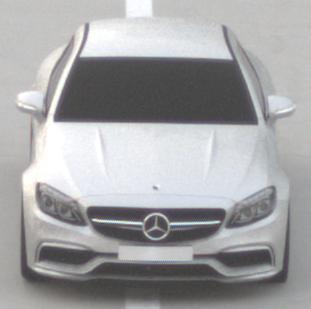
Make: Mercedes-Benz
Model: C 43 AMG
Detailed model: C-Class (205) AMG Limousine
Model produced from: 2016/10
Model produced until: 2018/04
Doors: 4
Color: white
Road condition: dry road
Daytime: sunrise or sunset
Contrast: low contrast